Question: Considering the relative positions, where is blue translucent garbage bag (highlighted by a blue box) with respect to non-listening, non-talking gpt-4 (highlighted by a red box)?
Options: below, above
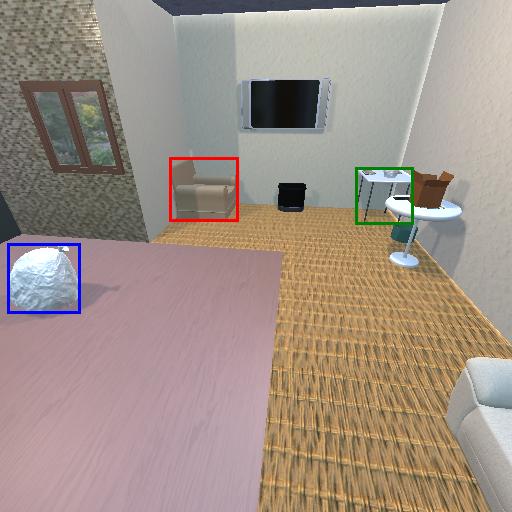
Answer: below